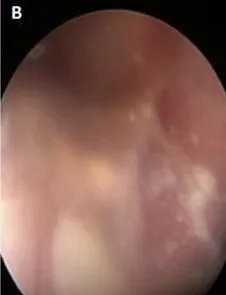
Signs of ventriculitis.
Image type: endoscopy (airway_endoscopy)